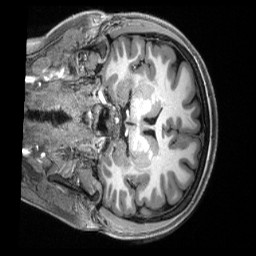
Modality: T1w
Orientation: coronal
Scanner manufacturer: siemens
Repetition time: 2.5 s
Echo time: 0.00231 s